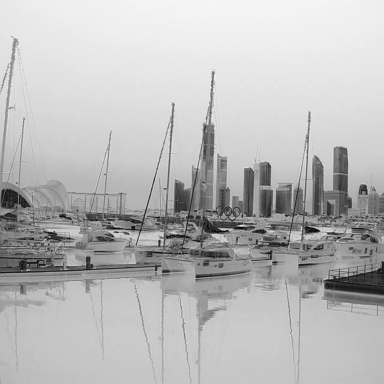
There are ten objects shown in the infrared image, including six sailboats, and four canoes.